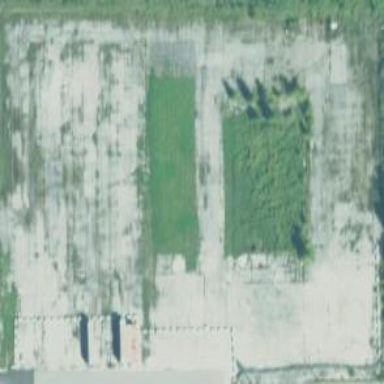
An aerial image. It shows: Brownfield area.